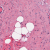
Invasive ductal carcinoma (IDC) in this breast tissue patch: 0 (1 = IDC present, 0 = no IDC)